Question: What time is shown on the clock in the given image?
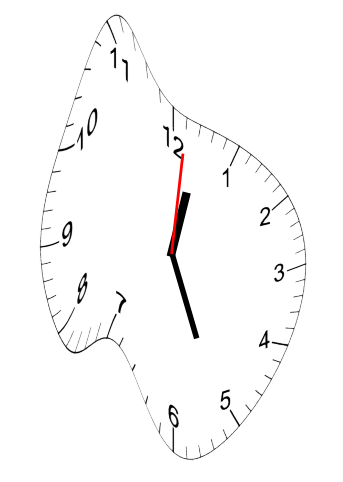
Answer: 12:26:01